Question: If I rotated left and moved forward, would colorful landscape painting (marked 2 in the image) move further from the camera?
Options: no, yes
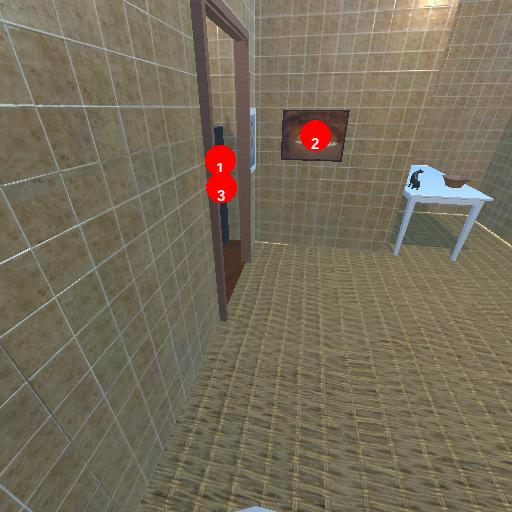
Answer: no